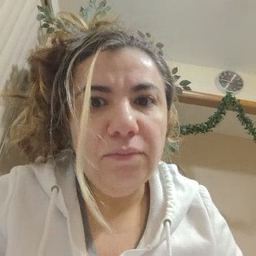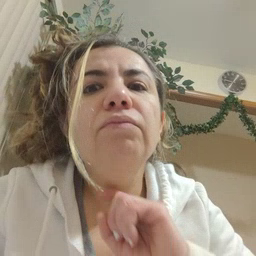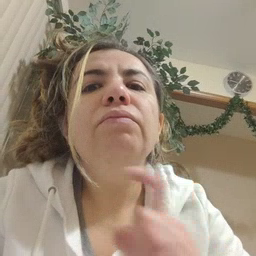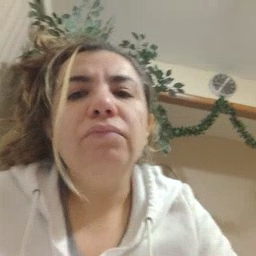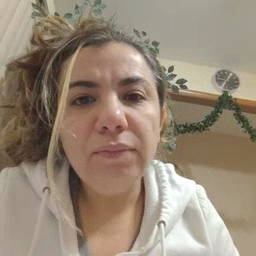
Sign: garbage